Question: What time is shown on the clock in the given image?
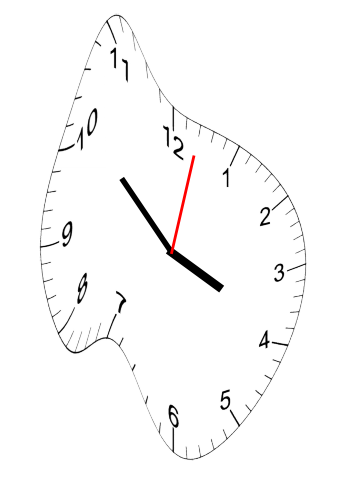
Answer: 03:52:02